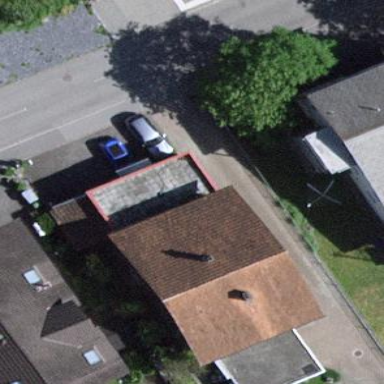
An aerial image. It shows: Detached building.